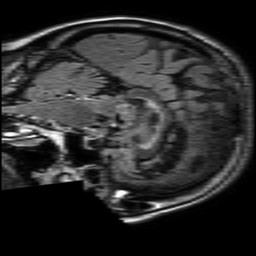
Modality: FLAIR
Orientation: sagittal
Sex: female
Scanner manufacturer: philips
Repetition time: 11 s
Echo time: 0.125 s